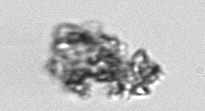
Label: detritus